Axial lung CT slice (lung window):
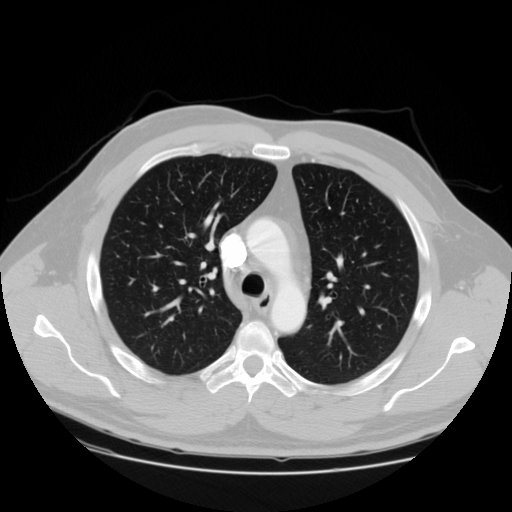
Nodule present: no